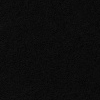
Atmospheric dust classification: not_dusty